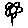
Label: flower